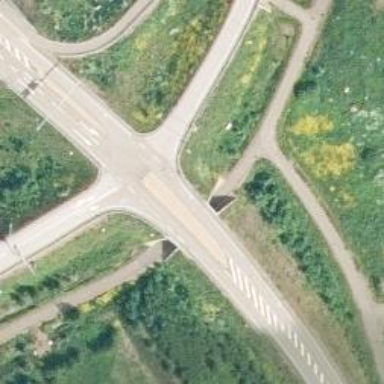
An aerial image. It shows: Asphalt cycleway.